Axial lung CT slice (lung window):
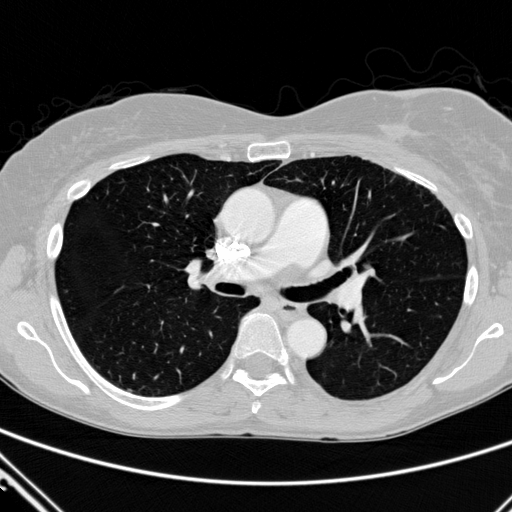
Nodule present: no